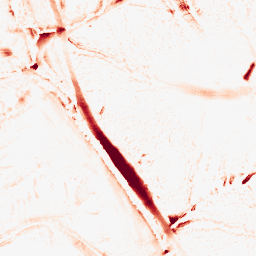
Category: morphological
Decomposition family: morphological
Decomposition parameters: operation: opening
size: 10
Upsampling method: bspline
Upsampling parameters: scale: 4
Upsampling scale: 4